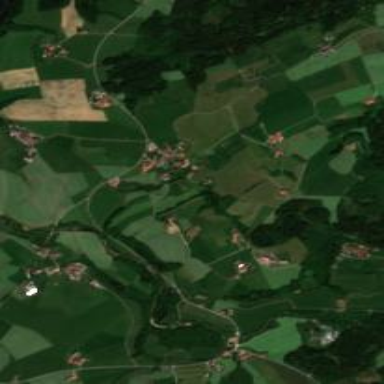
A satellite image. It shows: Small hamlet.